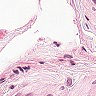
Metastatic tissue present: no